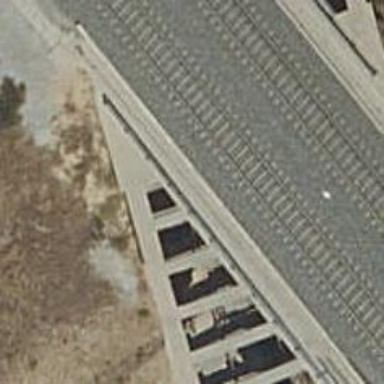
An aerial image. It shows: Railway tunnel with electrified contact lines.